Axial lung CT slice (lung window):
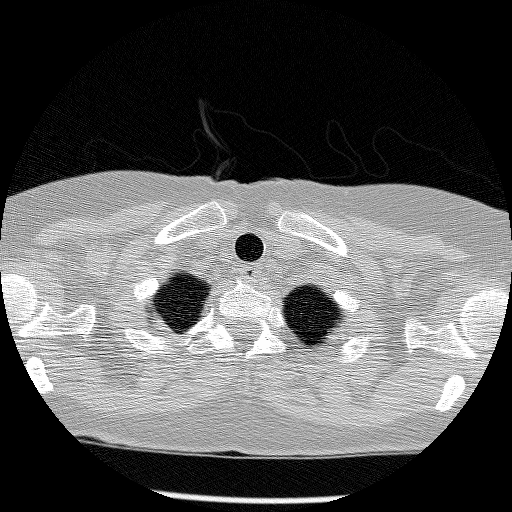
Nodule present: no